Aerial crown-view tile of a tropical tree (Barro Colorado Island, Panama), acquired 20241014:
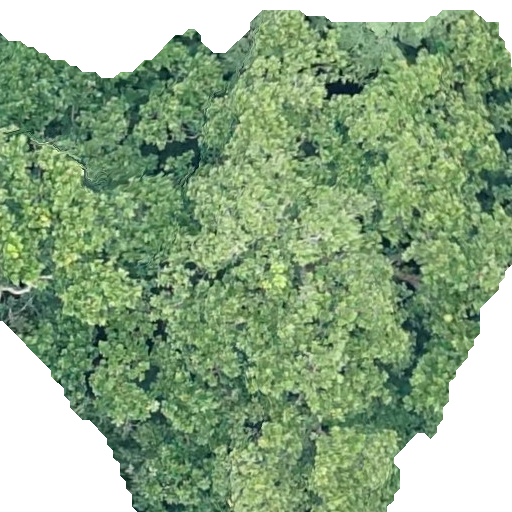
Species: Anacardium excelsum
GBIF accepted scientific name: Anacardium excelsum
Crown area: 373.742 m²